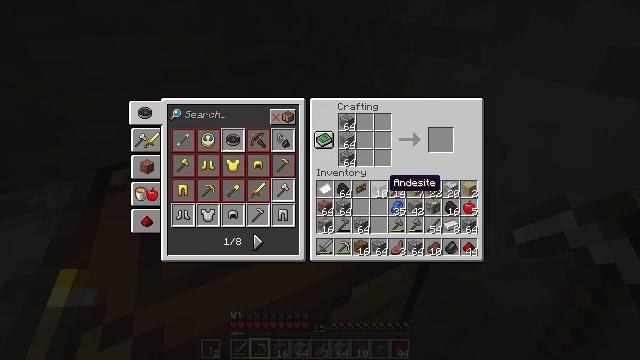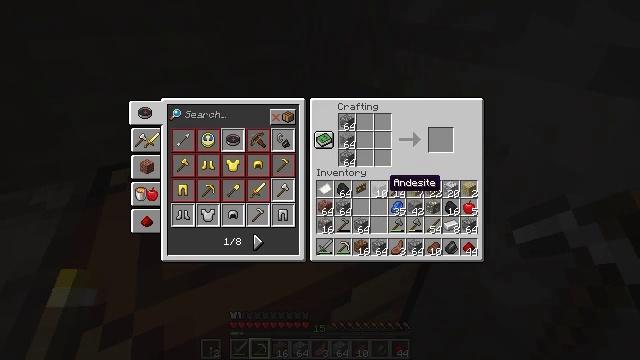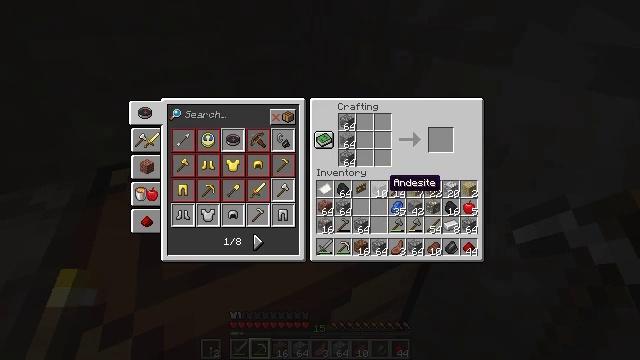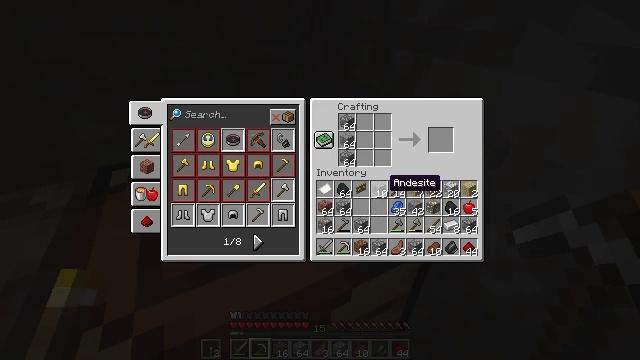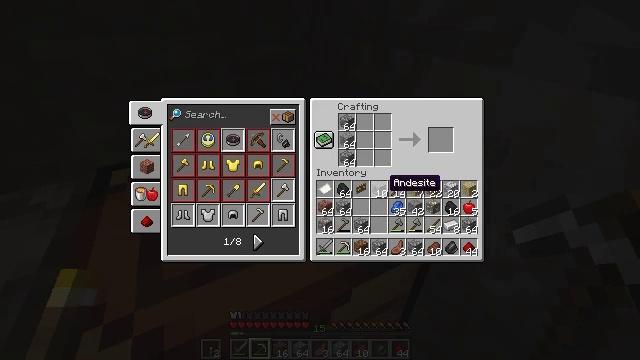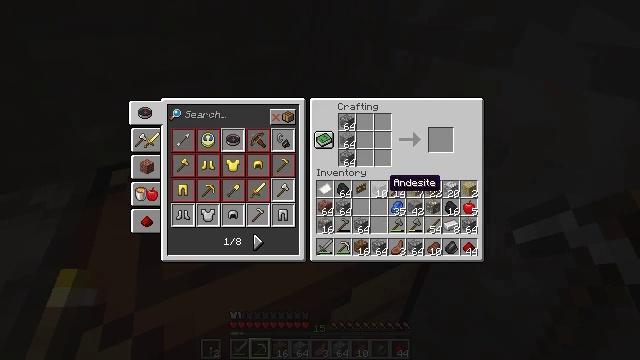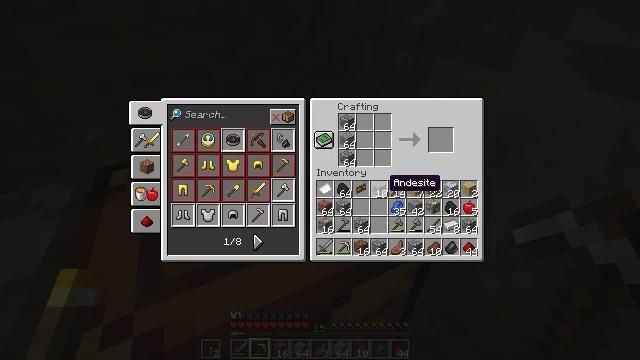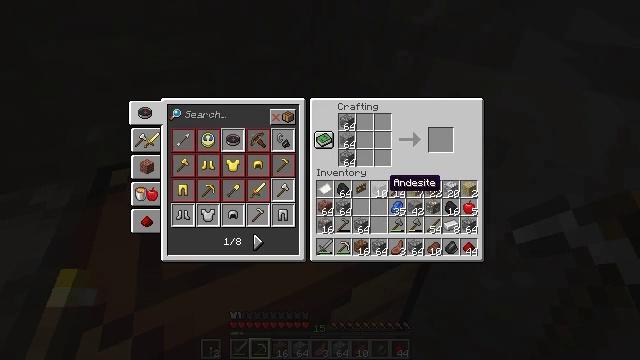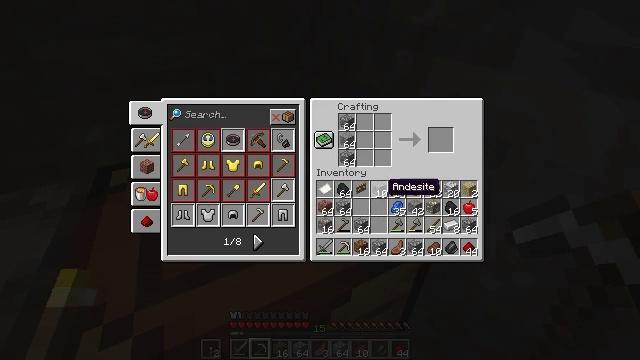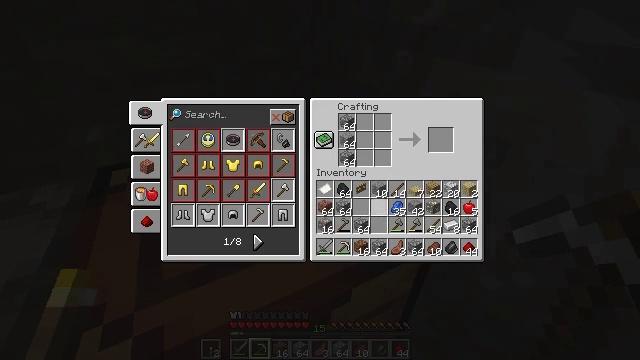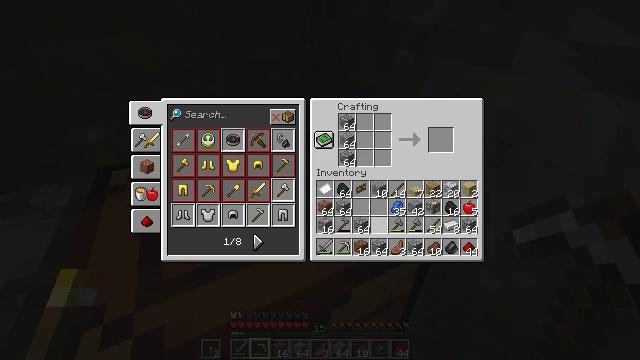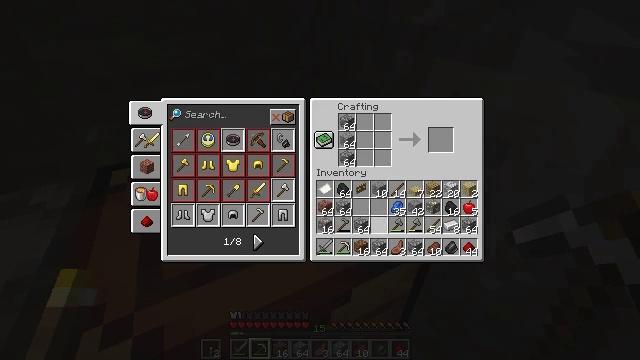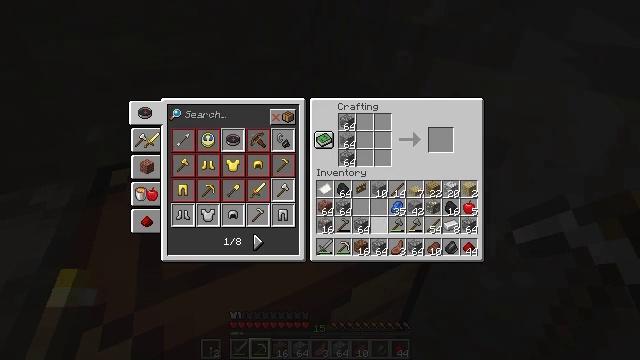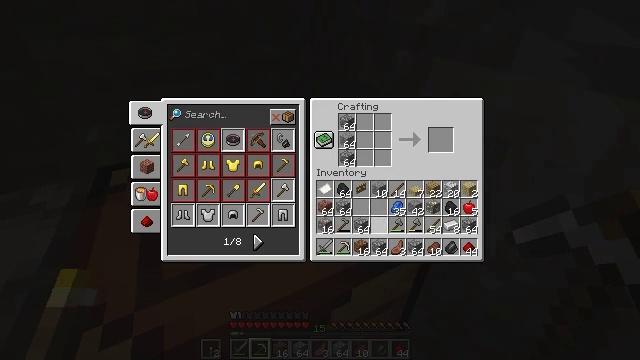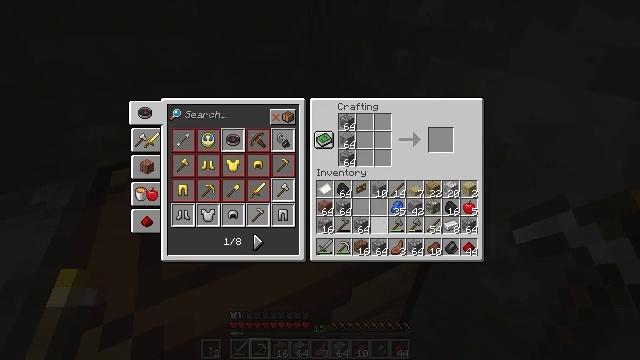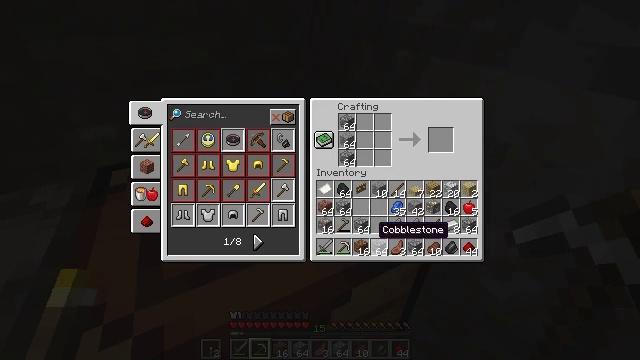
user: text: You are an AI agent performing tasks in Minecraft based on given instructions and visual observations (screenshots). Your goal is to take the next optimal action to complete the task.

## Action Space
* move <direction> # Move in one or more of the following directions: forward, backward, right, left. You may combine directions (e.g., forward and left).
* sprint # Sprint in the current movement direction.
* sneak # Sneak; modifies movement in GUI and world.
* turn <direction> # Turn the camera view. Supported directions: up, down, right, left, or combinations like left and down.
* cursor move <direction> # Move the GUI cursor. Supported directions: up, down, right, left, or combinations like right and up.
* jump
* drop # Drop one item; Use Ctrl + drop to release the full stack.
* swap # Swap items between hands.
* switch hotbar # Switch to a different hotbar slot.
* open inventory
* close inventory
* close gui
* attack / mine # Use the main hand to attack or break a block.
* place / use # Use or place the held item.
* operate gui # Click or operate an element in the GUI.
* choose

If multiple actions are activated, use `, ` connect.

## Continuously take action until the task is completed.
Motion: motion action
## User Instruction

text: Craft cobblestone stairs.
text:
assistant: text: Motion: no_op
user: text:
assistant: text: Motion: no_op
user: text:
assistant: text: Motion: no_op
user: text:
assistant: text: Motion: no_op
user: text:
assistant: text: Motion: no_op
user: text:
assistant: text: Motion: no_op
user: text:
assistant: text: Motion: no_op
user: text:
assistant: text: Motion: no_op
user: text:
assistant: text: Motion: cursor move down
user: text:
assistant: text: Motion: cursor move down
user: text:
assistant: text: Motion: no_op
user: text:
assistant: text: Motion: no_op
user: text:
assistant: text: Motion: no_op
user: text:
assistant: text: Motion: no_op
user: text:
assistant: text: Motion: cursor move down
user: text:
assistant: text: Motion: no_op
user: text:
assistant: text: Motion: no_op
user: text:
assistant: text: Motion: no_op
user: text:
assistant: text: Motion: no_op
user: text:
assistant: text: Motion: no_op
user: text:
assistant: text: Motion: no_op
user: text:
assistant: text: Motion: no_op
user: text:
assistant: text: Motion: no_op
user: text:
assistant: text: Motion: no_op
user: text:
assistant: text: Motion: no_op
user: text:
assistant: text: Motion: operate gui
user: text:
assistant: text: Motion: operate gui
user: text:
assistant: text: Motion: operate gui
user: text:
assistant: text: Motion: no_op
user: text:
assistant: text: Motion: no_op